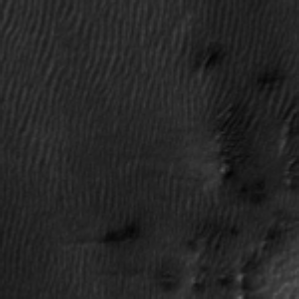
Label: frost